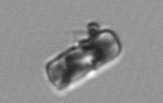
Label: Guinardia_delicatula